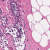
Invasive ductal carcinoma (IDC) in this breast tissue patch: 0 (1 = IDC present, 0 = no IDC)